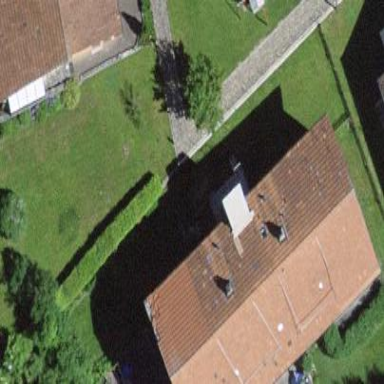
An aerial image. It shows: Residential building.